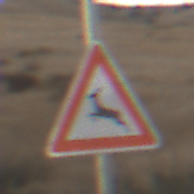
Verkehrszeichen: WildwechselRechts
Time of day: SunriseSunset
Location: Outdoor (RoadRail)
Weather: PartlyCloudy
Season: NotSpecified
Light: Natural